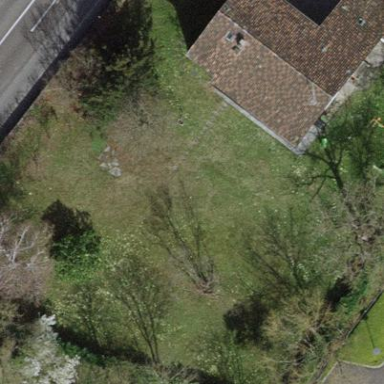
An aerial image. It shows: Garden enclosed by fence.